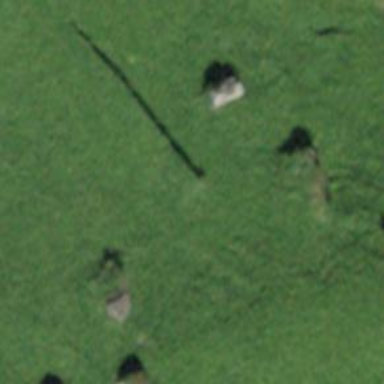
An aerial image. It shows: Dry stone wall barrier.